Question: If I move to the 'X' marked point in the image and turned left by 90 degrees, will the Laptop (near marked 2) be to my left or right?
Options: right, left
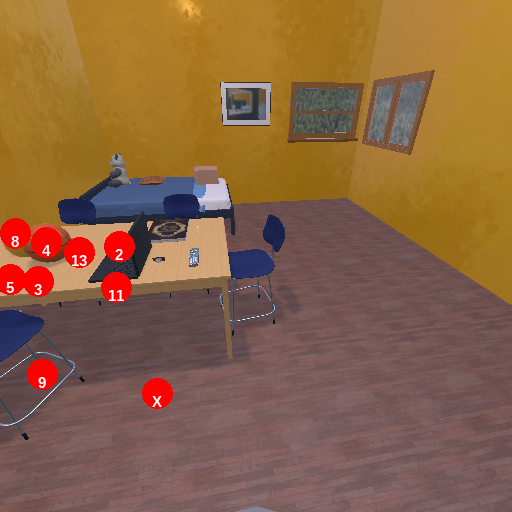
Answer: right